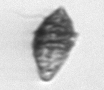
Label: Kryptoperidinium_triquetrum